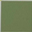
Piece: xx